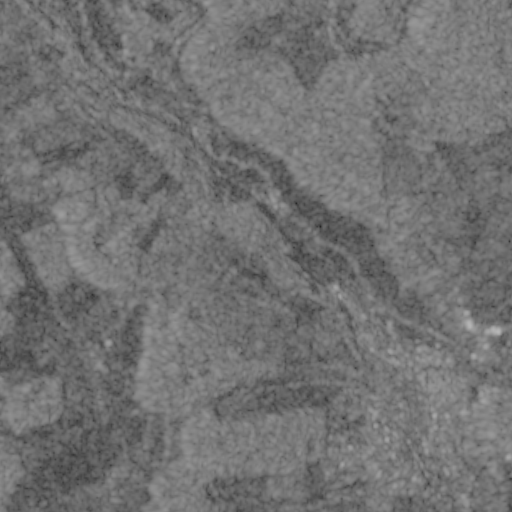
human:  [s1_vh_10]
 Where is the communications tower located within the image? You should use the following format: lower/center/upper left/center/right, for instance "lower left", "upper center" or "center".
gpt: The communications tower is located in the lower center of the image.
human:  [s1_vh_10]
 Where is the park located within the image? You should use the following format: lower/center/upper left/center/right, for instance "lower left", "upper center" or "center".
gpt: The park is located in the lower right of the image.
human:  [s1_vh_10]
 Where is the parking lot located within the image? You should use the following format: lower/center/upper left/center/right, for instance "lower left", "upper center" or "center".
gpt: The parking lot is located in the lower right of the image.
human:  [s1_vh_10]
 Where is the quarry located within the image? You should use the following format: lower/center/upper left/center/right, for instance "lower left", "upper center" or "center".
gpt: The quarry is located in the lower left of the image.
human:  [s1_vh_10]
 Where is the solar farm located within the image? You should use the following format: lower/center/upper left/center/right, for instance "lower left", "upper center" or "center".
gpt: The solar farm is located in the lower right of the image.
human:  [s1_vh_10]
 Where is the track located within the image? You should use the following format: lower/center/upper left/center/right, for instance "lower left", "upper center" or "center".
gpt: The track is located in the center right of the image.
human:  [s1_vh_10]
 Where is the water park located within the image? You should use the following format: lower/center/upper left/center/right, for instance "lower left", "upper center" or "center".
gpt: The water park is located in the lower right of the image.
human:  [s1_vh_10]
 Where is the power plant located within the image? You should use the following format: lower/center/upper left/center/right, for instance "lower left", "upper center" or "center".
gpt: There is no power plant in the image.

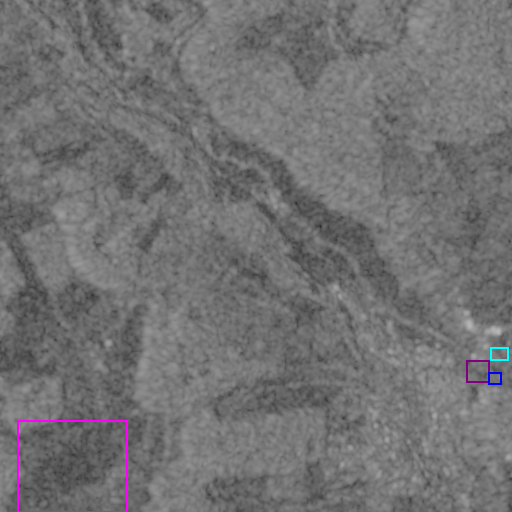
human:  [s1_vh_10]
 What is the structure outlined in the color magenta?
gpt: The structure outlined in magenta is a crop field.
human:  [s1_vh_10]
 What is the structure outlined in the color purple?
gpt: The structure outlined in purple is a park.
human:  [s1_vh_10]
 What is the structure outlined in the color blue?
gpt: The structure outlined in blue is a parking lot.
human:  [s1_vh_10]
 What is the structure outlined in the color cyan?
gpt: The structure outlined in cyan is a water park.
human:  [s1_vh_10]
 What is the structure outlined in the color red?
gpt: There is no red outline.